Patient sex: M
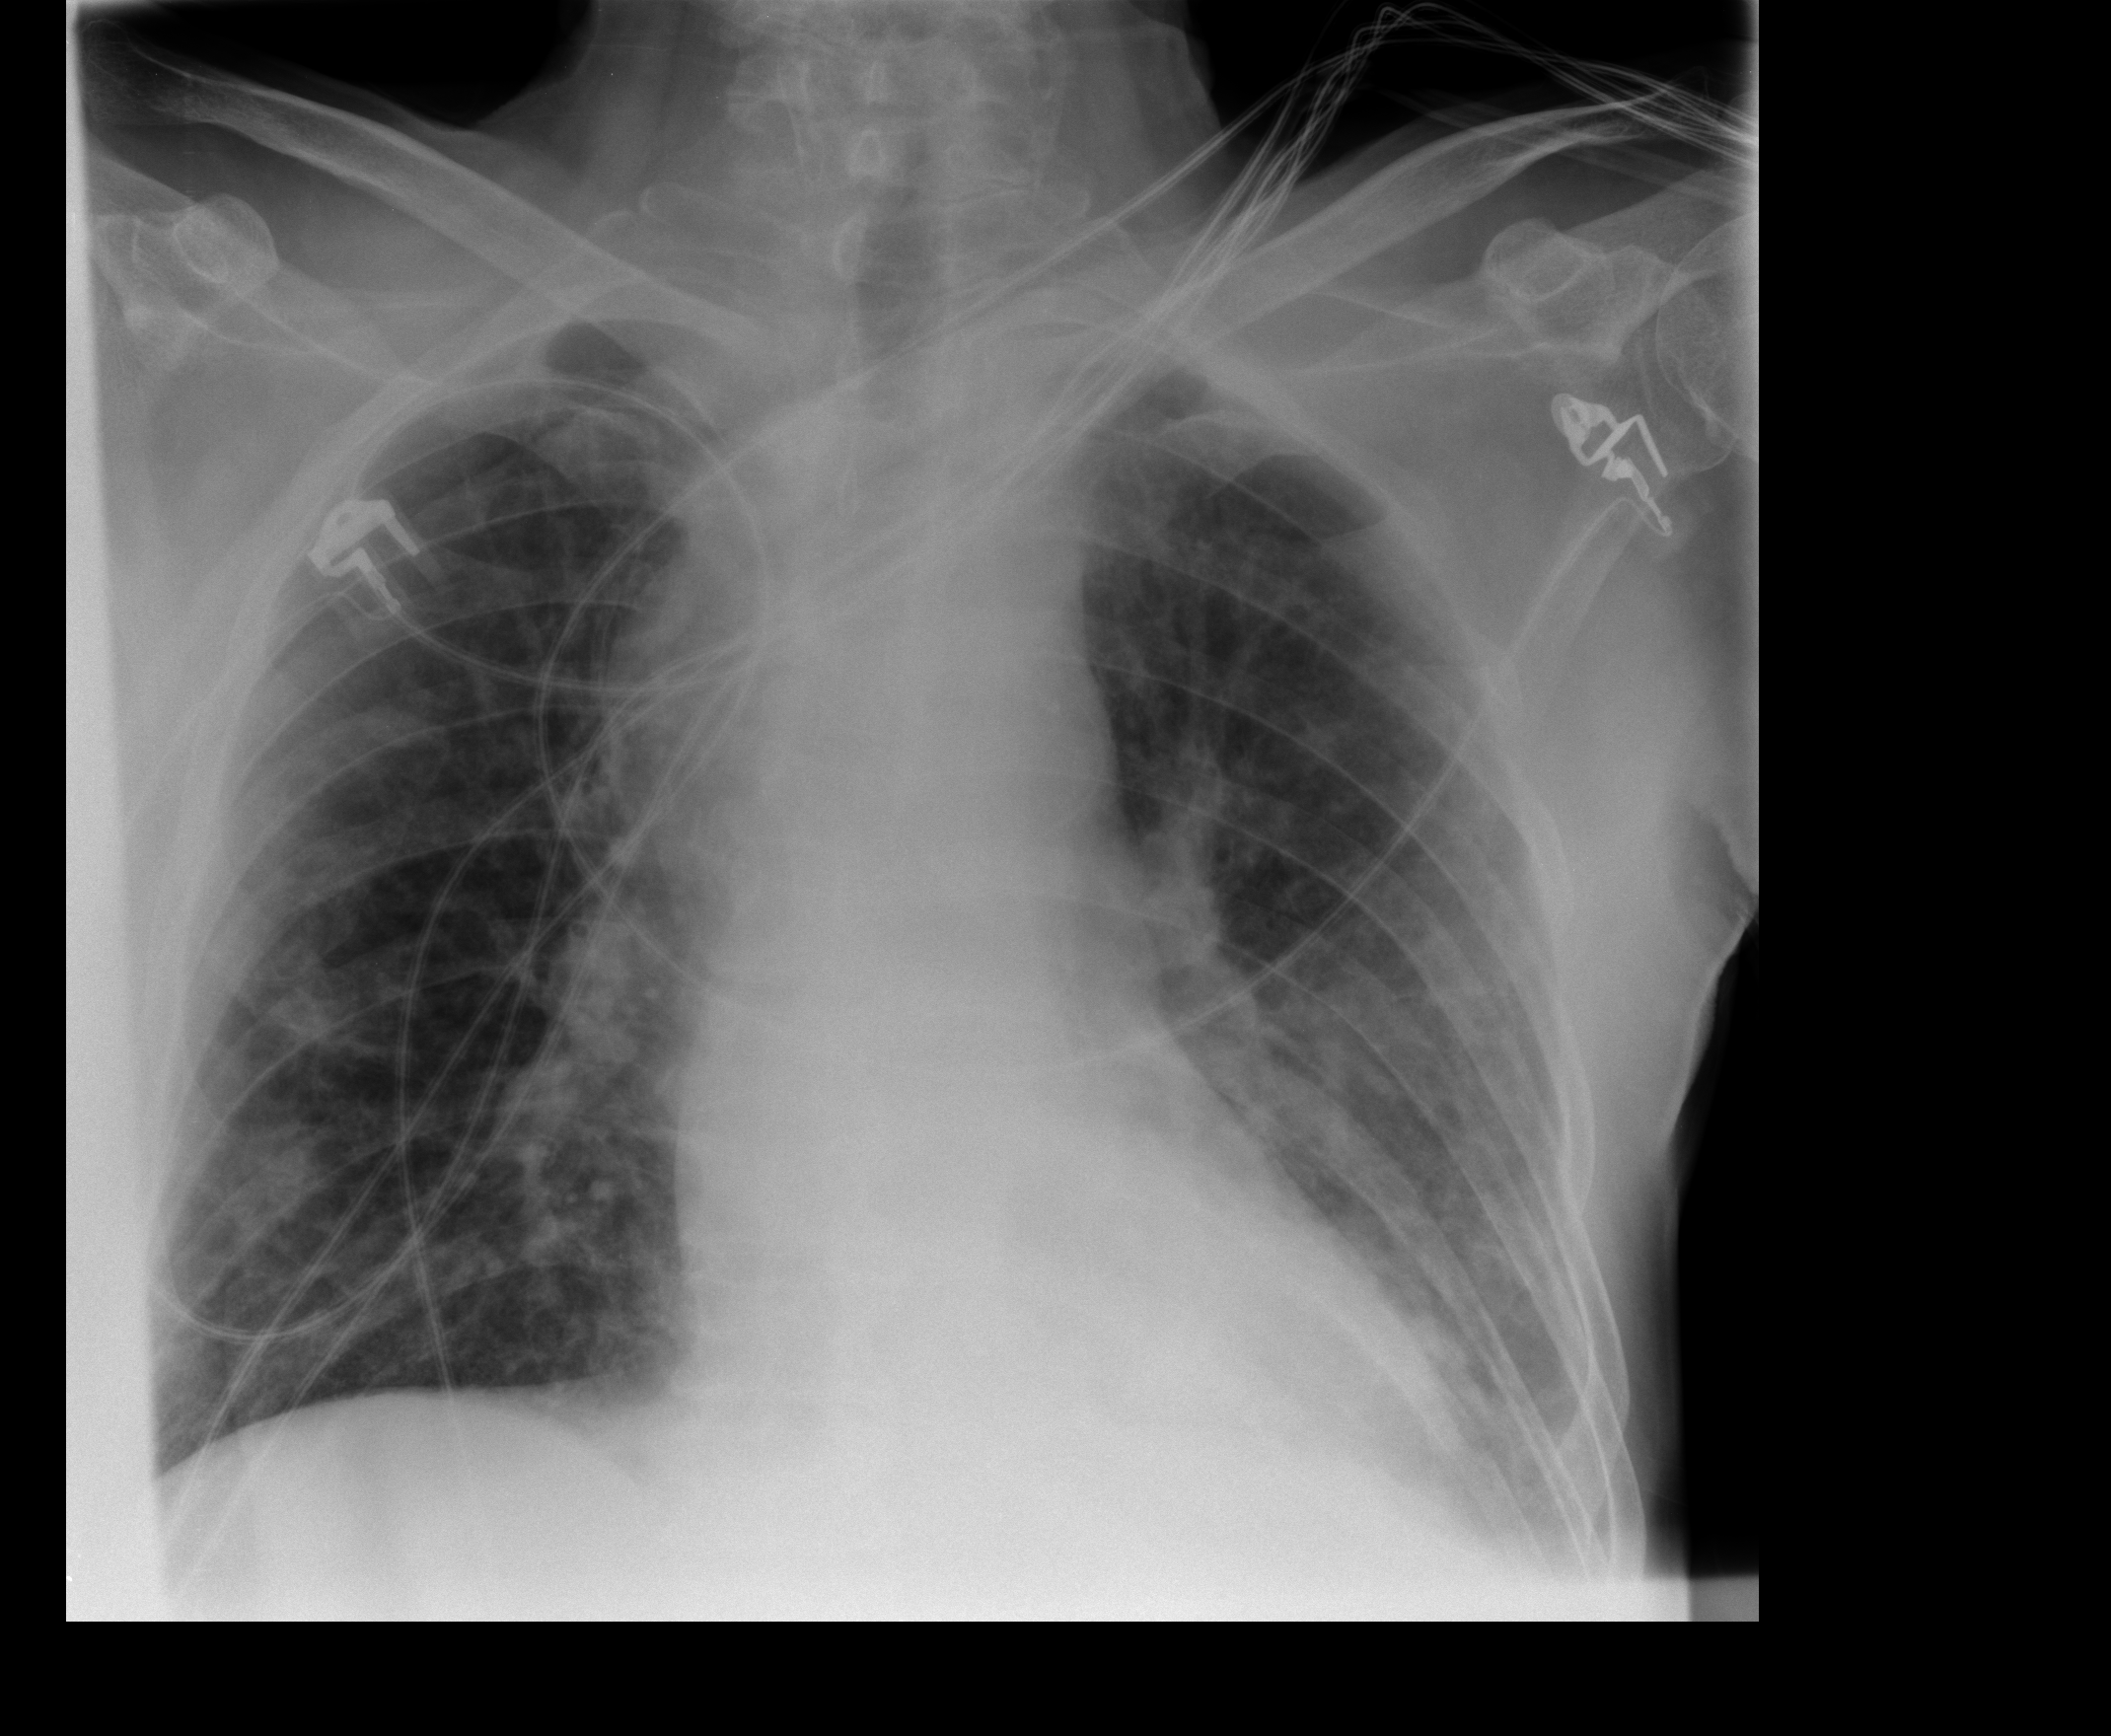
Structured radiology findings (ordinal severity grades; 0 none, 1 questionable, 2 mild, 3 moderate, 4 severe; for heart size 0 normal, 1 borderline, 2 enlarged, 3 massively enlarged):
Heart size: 0
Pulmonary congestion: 0
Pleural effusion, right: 0
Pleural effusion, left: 1
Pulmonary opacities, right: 1
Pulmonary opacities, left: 2
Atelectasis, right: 0
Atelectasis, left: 2